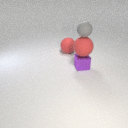
large red rubber sphere above small purple metal cube